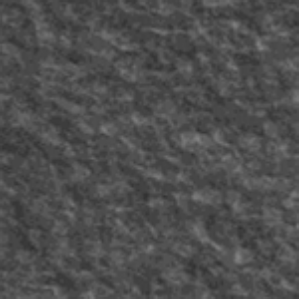
Label: frost